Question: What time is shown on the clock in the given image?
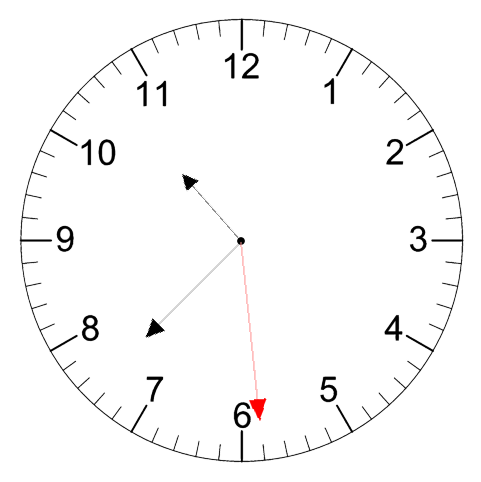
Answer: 10:37:29